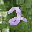
Label: 2